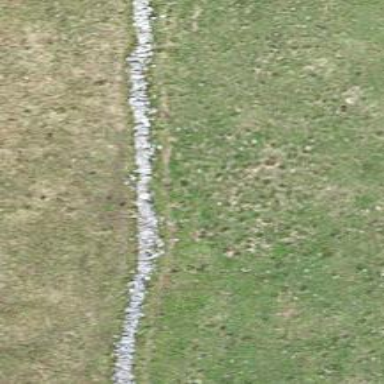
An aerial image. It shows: Wall barrier.